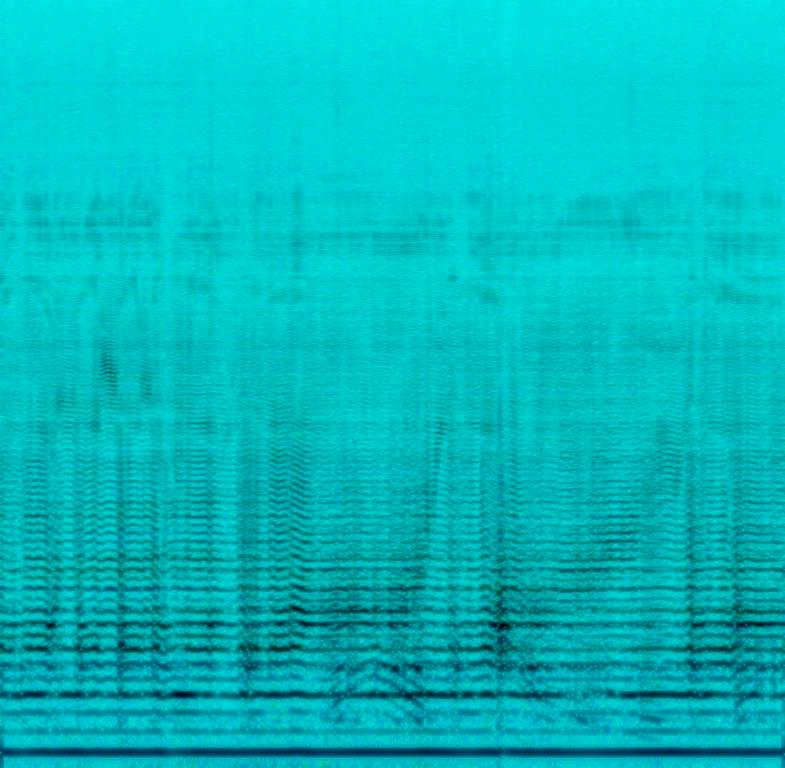
The low recording features a low, buzzy didgeridoo tone. It is mono and noisy, as it was probably recorded with a phone.